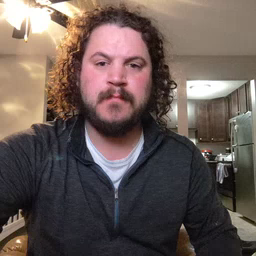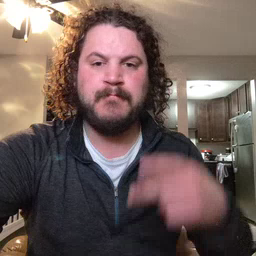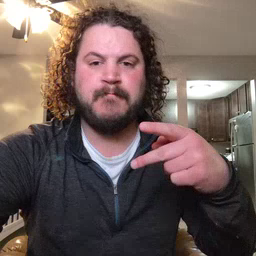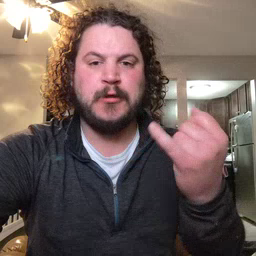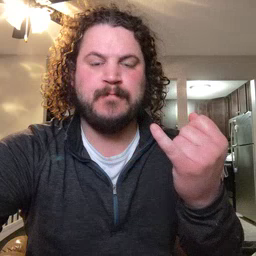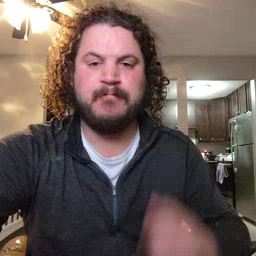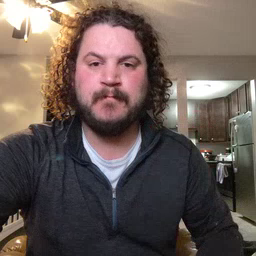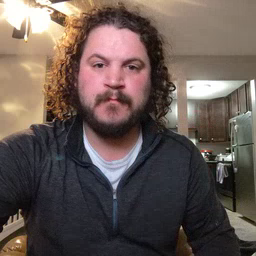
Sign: pajamas